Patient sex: F
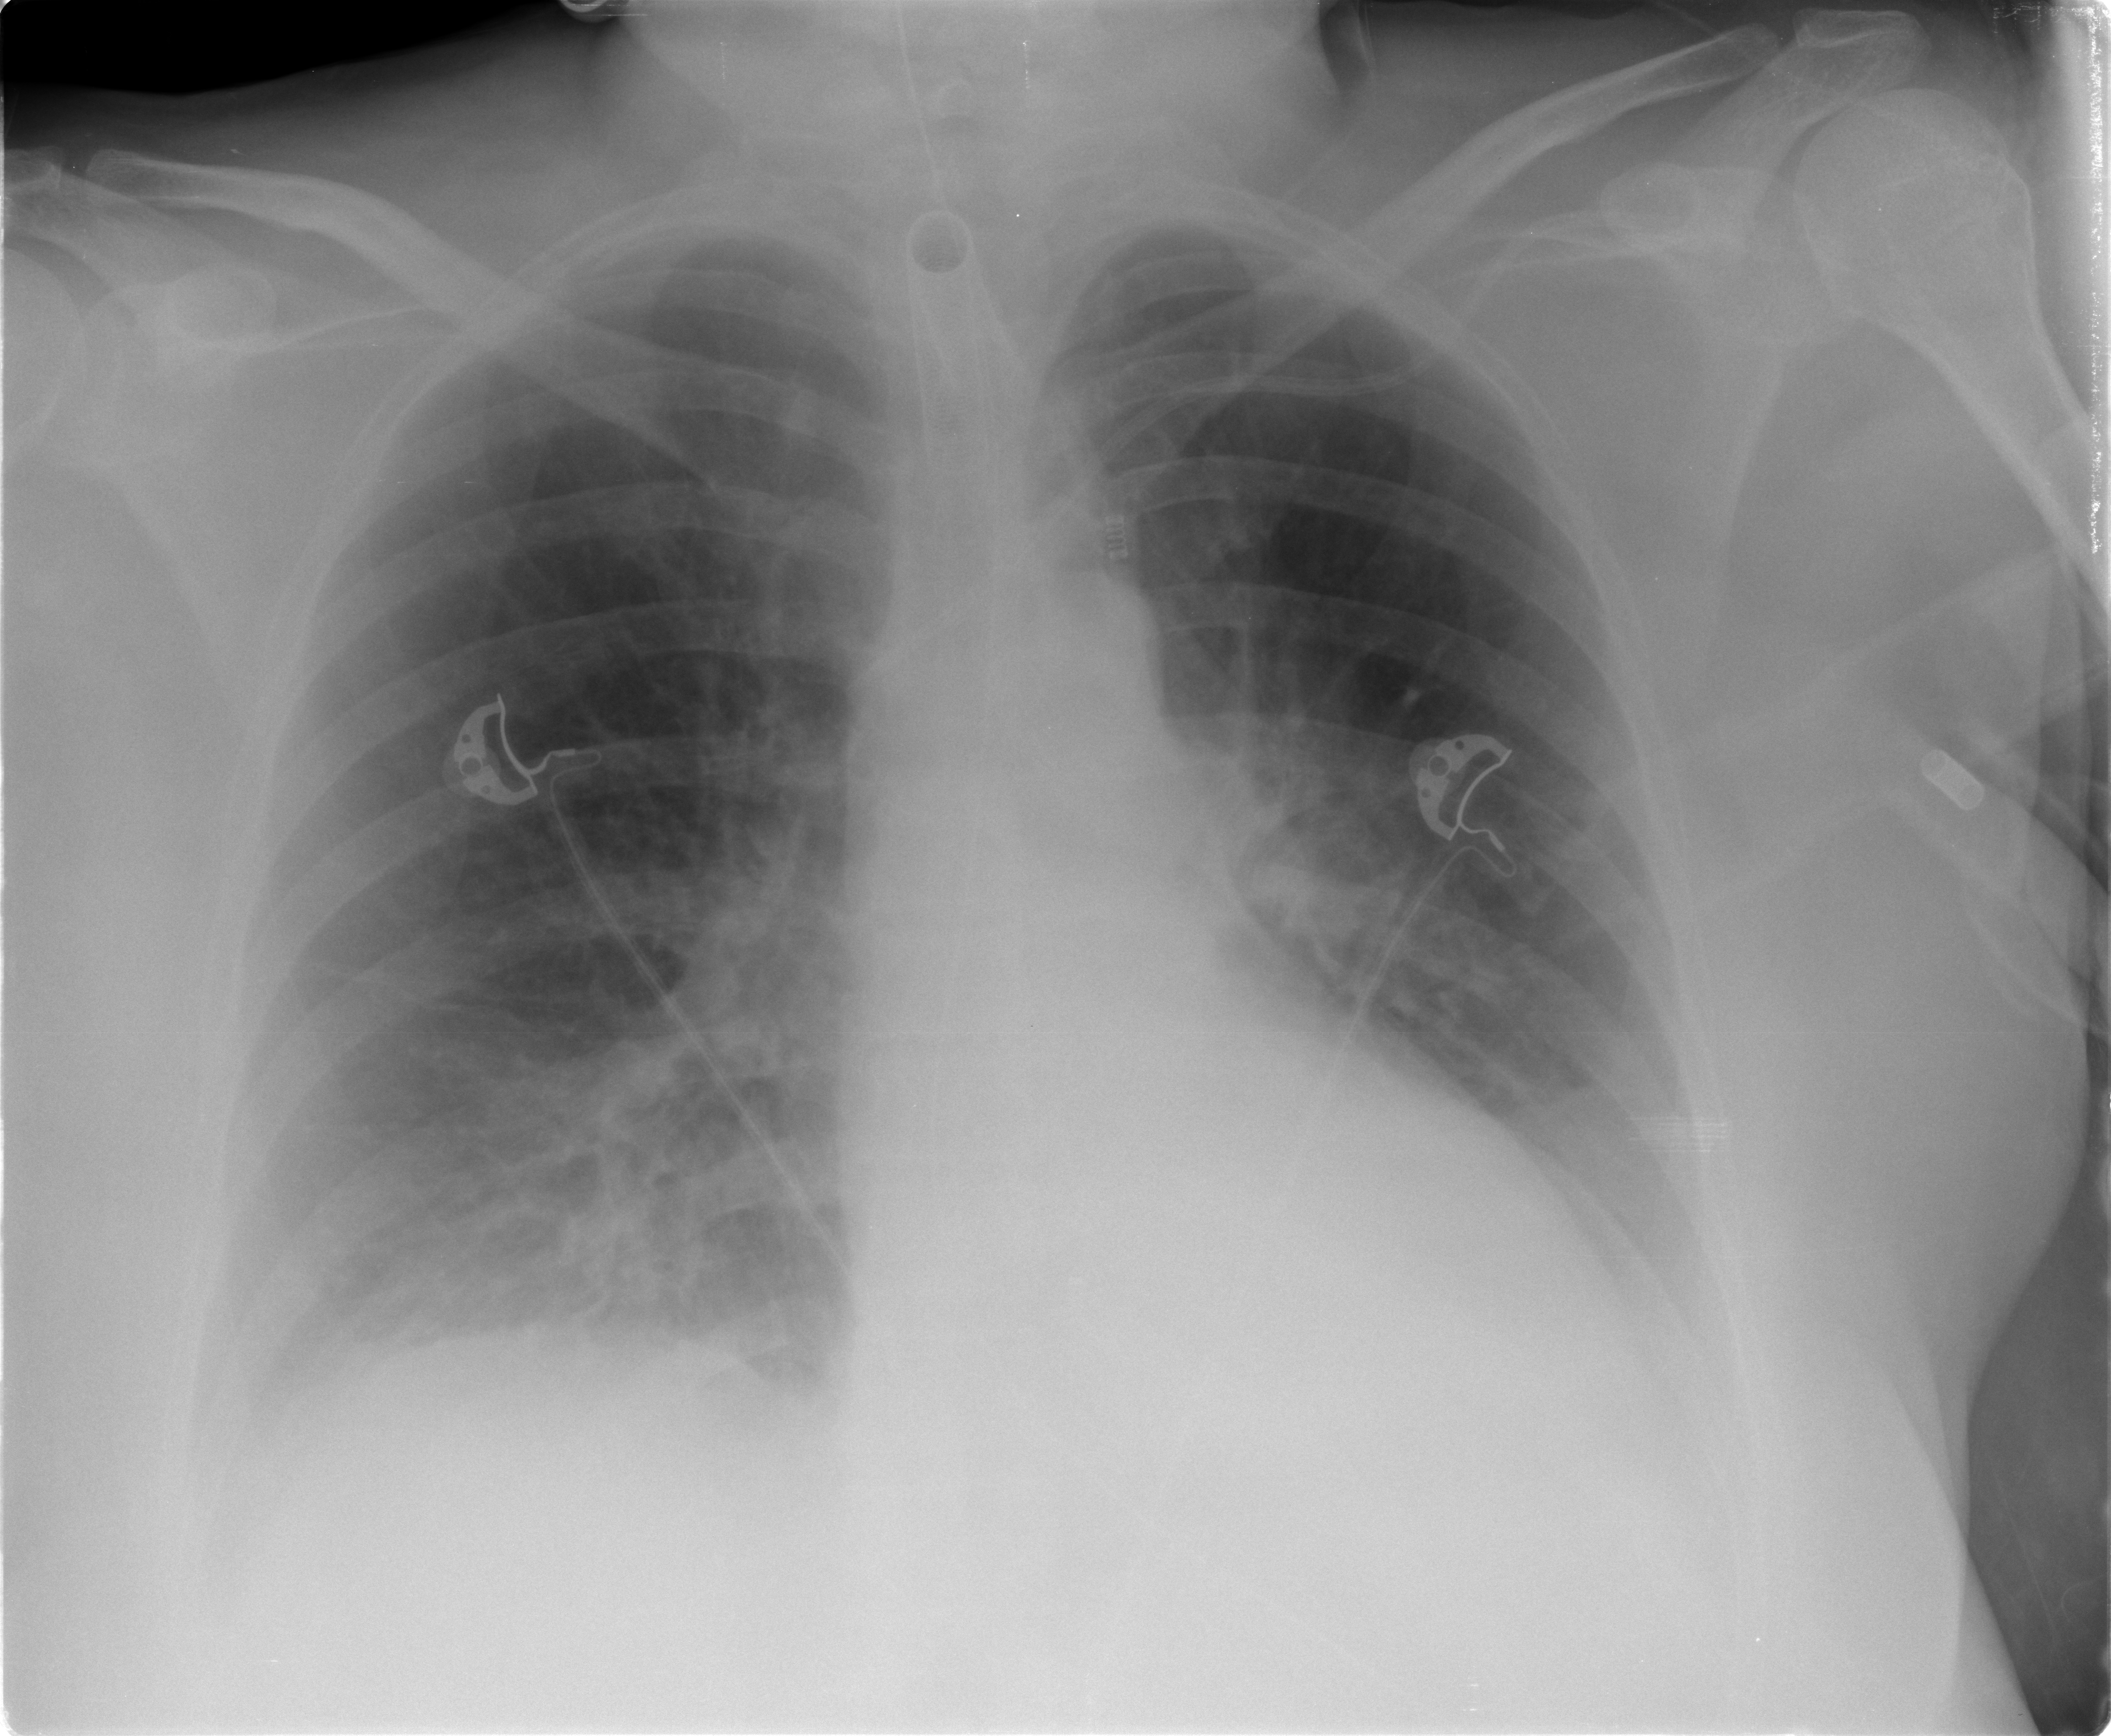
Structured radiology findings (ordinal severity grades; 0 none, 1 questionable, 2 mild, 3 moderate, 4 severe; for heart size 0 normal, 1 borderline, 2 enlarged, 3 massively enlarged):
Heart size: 0
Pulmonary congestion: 0
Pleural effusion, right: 2
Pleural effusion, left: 2
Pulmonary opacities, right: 0
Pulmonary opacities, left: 0
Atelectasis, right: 0
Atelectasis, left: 0